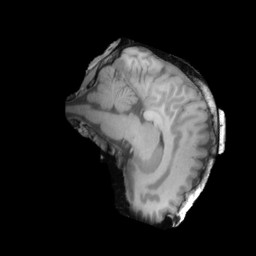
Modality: T1w
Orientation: sagittal
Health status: ill
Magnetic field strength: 3 T